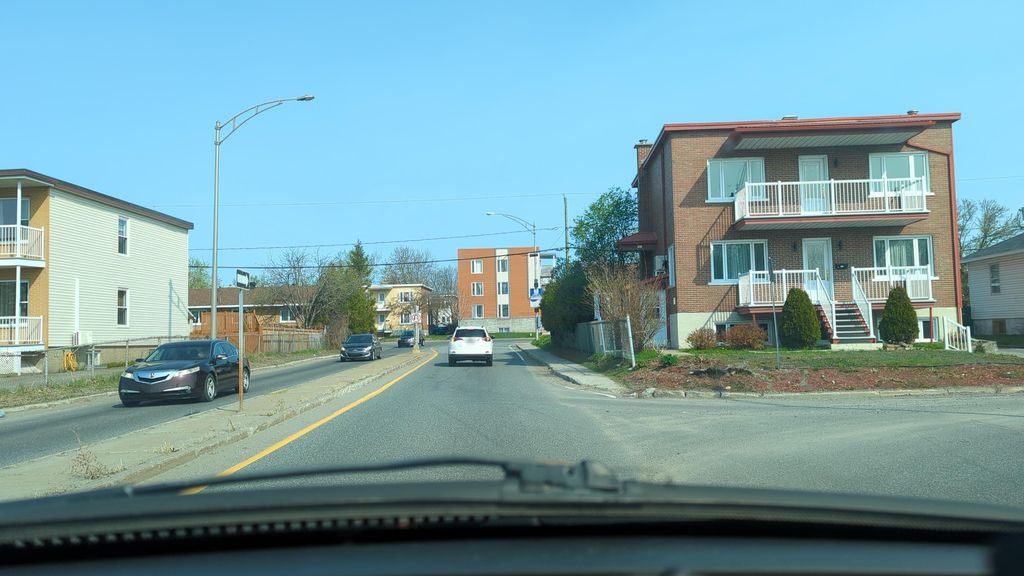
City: quebec_city